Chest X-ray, PA view. Patient: 53 years old, sex M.
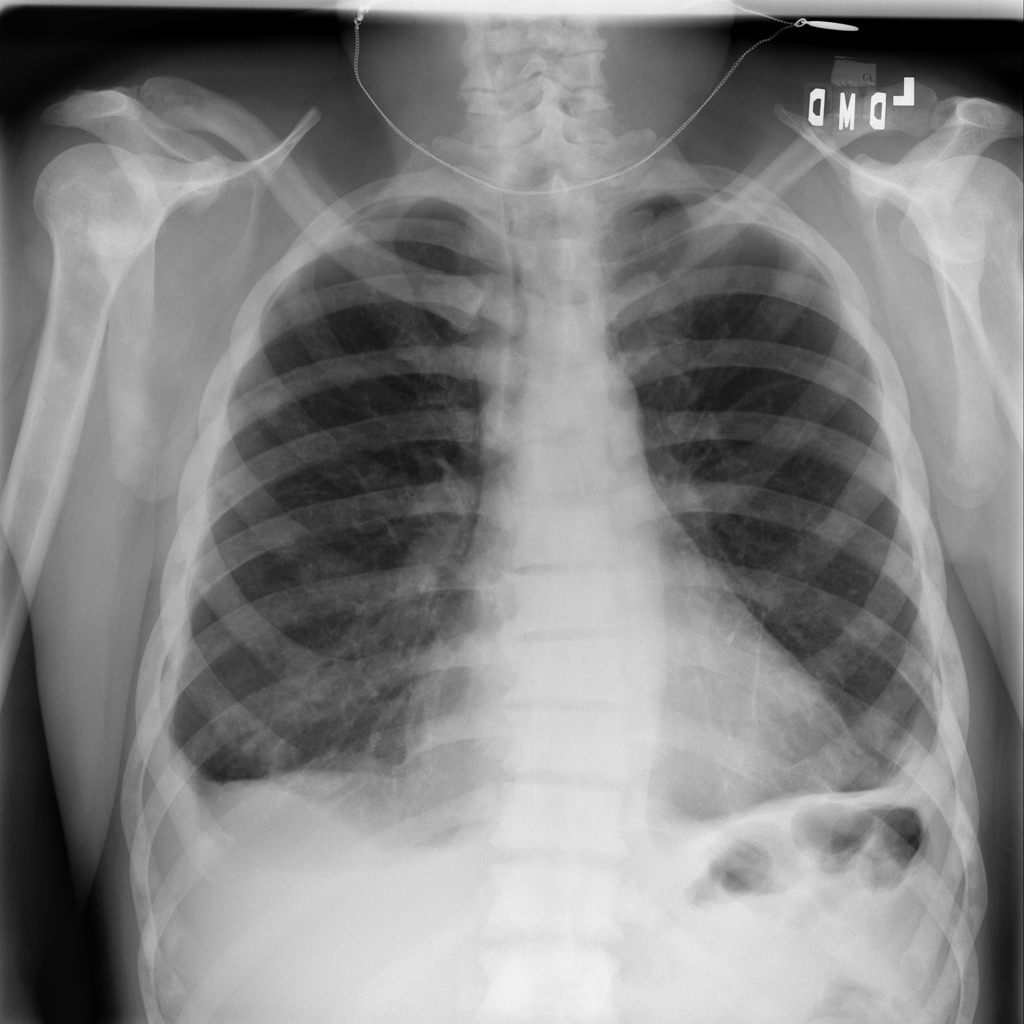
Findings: Consolidation, Effusion